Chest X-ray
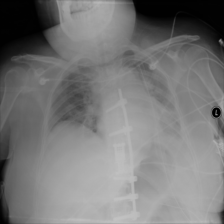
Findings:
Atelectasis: positive
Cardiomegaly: negative
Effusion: negative
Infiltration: negative
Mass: negative
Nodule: negative
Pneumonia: negative
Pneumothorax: negative
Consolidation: negative
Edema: negative
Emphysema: negative
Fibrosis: negative
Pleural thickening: negative
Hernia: negative